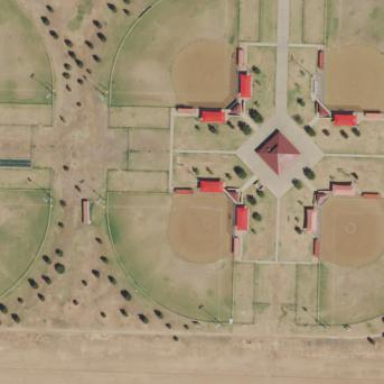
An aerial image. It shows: Baseball pitch for leisure land.